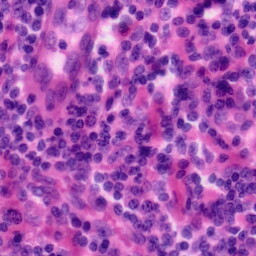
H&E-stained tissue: Tonsil